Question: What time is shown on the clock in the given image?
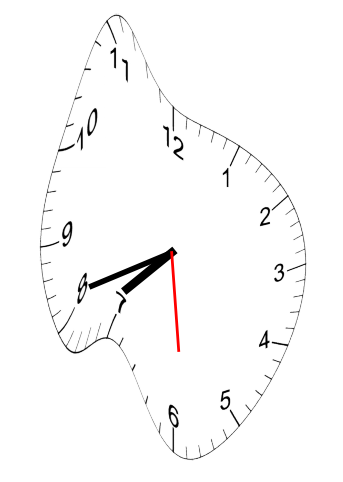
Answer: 07:41:29